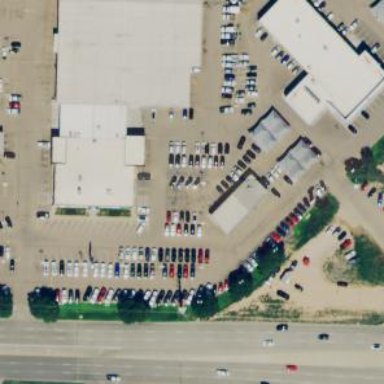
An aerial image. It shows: Building housing car repair shop.